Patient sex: M
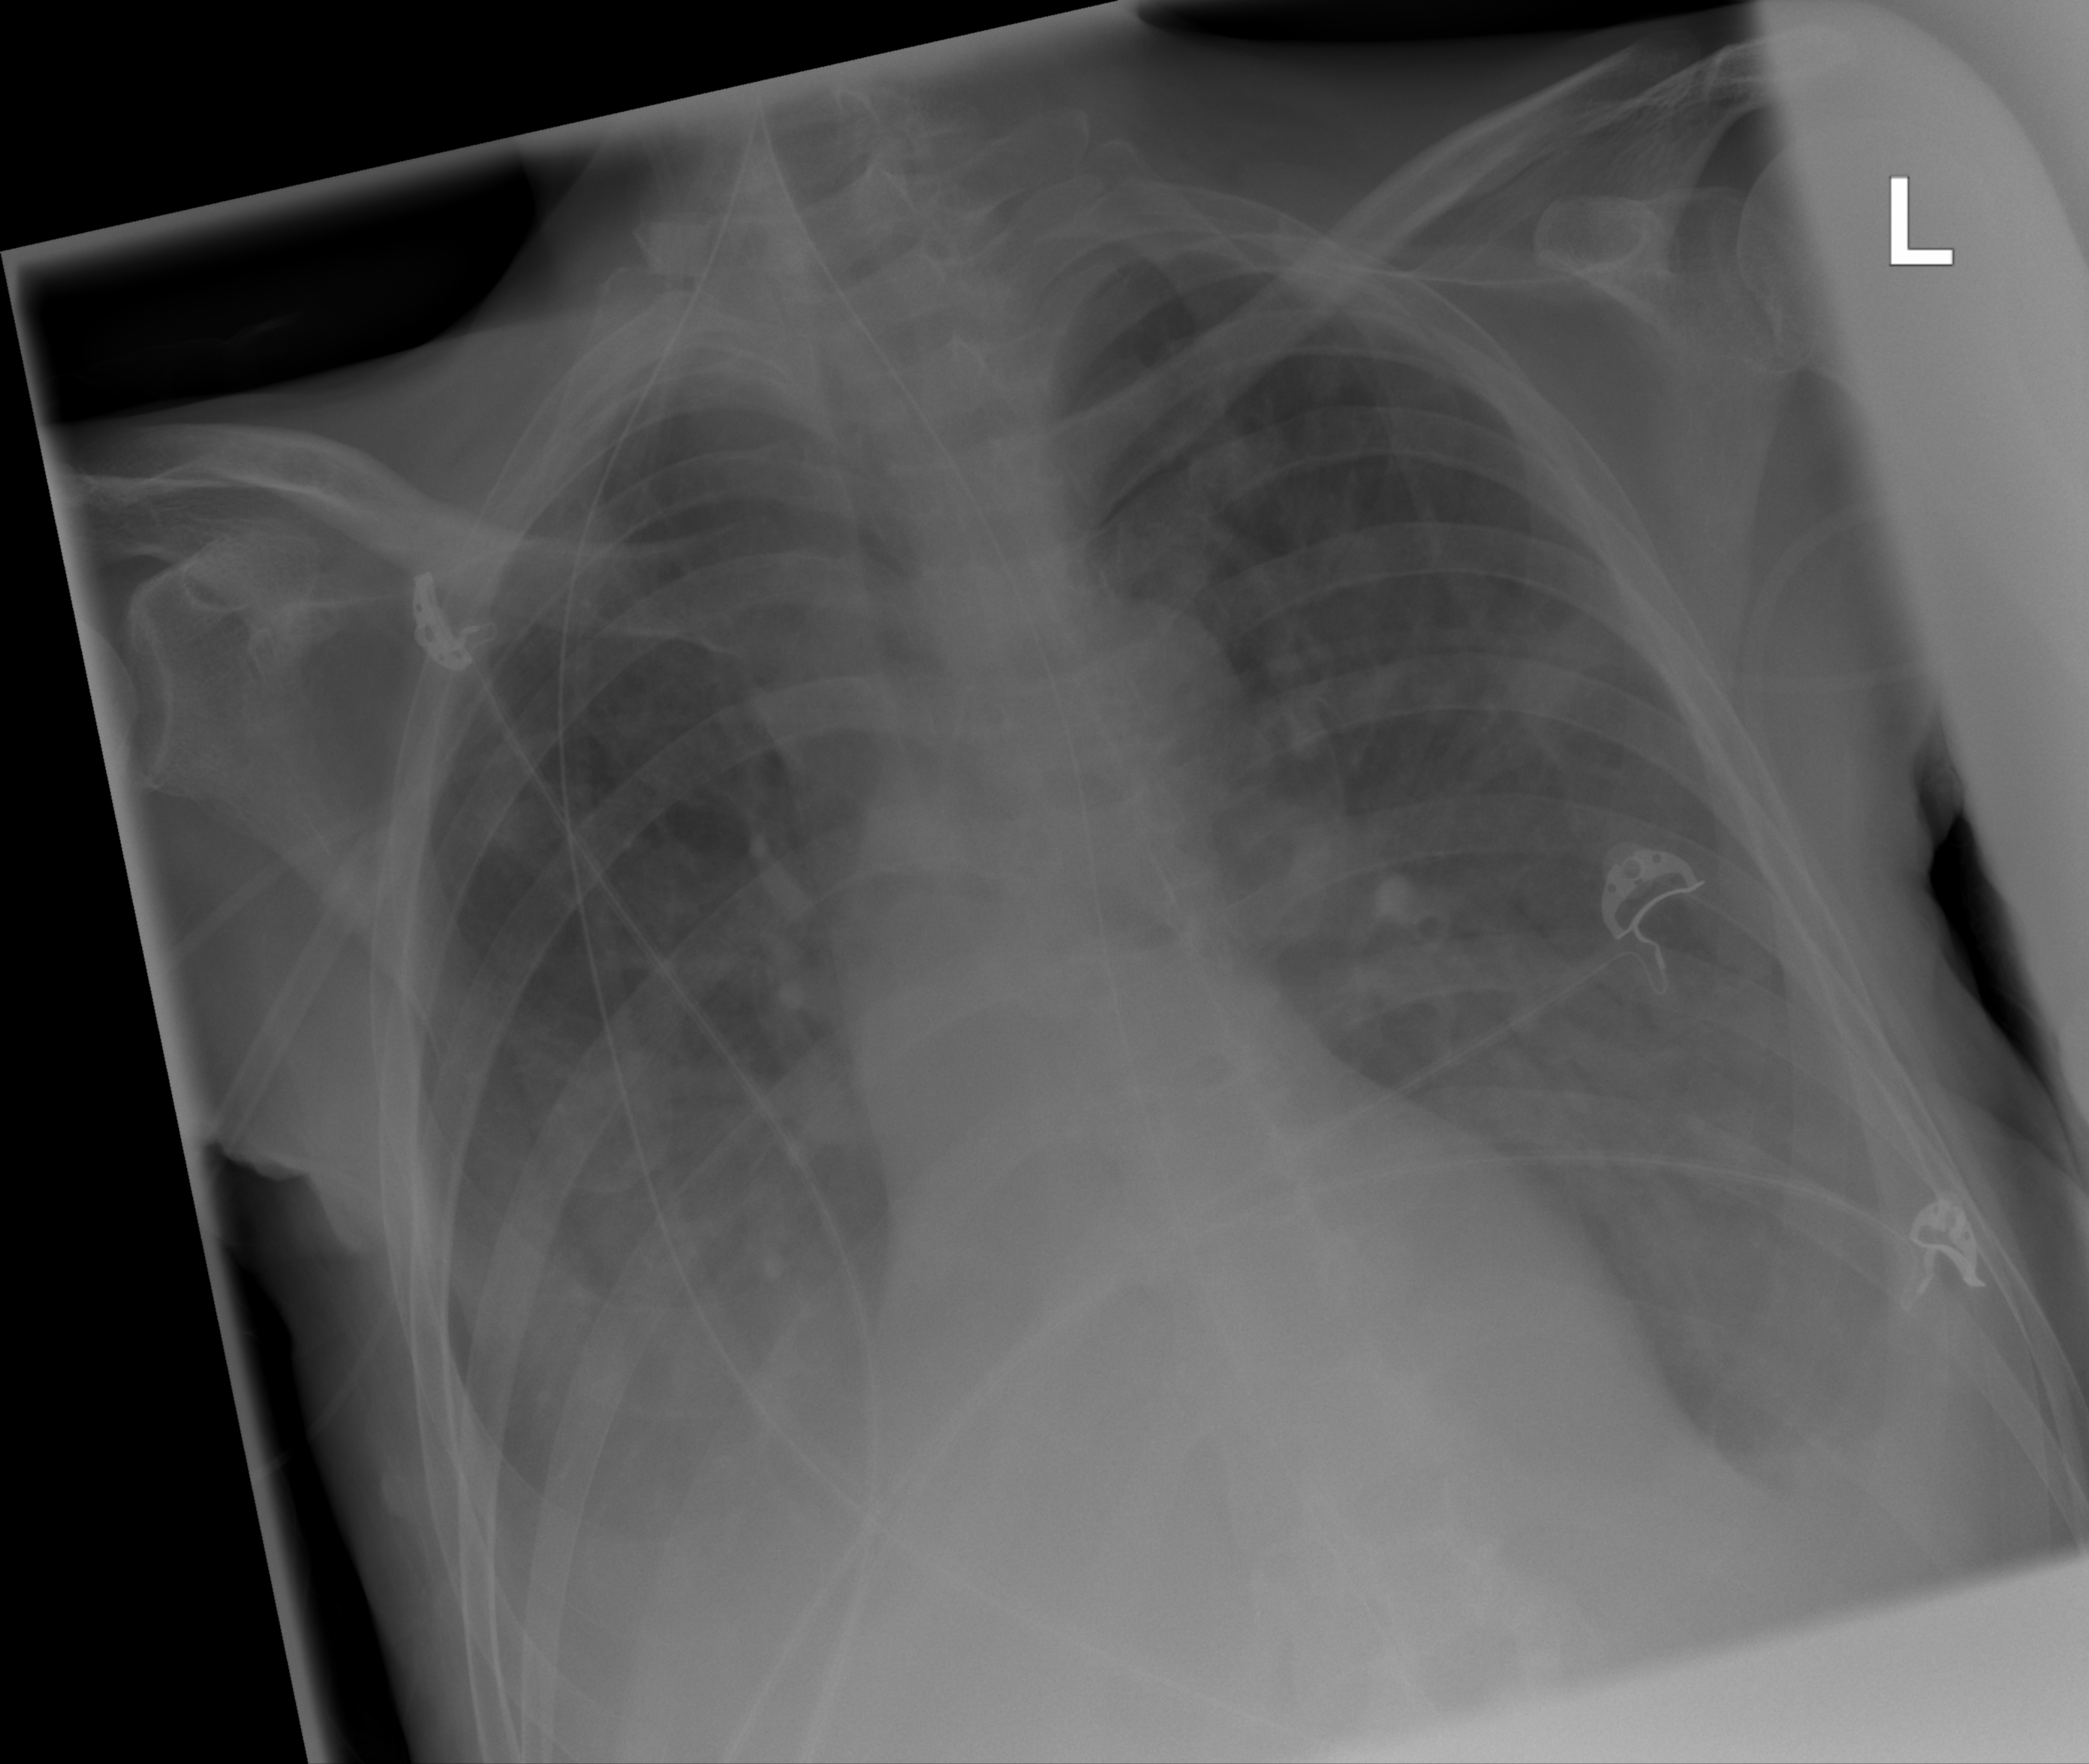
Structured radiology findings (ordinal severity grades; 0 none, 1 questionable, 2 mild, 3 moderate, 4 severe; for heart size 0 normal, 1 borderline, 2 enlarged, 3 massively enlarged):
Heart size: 2
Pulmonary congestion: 2
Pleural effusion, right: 3
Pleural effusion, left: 2
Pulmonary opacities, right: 2
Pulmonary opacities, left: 2
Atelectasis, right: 3
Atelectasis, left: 2